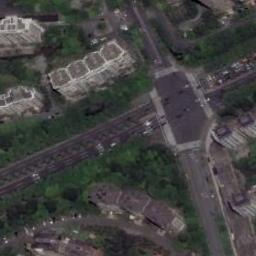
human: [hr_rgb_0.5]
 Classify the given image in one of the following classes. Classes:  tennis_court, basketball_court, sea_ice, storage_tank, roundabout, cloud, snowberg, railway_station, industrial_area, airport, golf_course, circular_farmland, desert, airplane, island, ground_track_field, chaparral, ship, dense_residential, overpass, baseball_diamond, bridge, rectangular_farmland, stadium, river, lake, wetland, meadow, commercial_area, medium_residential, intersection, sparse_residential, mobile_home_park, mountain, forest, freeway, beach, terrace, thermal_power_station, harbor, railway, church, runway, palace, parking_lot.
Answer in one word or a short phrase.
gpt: intersection